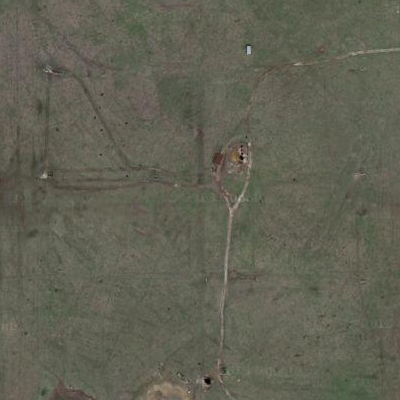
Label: aGrass